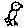
Label: bird